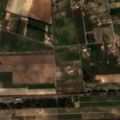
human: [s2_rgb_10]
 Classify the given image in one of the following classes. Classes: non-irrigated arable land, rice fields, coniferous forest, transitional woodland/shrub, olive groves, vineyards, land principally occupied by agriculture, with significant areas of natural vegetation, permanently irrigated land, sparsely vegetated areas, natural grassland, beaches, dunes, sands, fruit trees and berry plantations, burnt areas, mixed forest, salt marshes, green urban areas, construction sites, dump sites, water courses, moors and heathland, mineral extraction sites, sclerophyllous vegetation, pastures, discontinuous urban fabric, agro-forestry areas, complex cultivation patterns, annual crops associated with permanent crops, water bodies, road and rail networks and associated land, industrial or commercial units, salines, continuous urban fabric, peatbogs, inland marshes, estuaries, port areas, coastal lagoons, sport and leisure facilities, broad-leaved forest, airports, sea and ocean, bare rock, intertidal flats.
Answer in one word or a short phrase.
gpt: vineyards, complex cultivation patterns